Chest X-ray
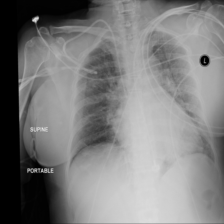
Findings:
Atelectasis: negative
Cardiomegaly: positive
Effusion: negative
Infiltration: negative
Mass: negative
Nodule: negative
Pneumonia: negative
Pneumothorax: negative
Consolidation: negative
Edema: positive
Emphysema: negative
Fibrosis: negative
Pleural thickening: negative
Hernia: negative